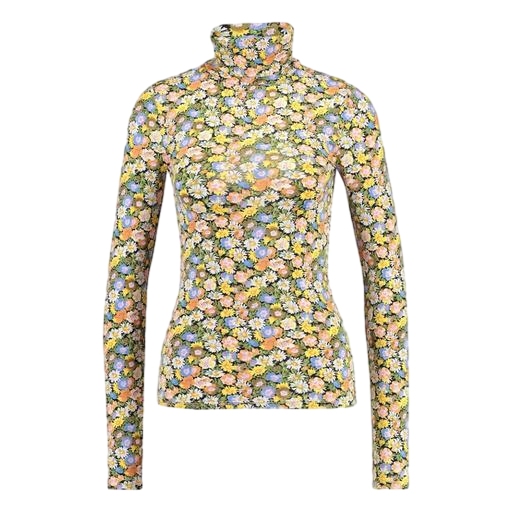
multicolor floral-print t-shirt only macy, multicolor long-sleeved floral-print top, multicolor nly floral print shirt, white background